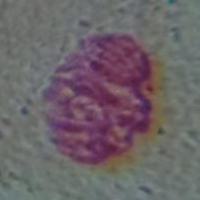
Label: prophase